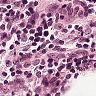
Metastatic tissue present: no